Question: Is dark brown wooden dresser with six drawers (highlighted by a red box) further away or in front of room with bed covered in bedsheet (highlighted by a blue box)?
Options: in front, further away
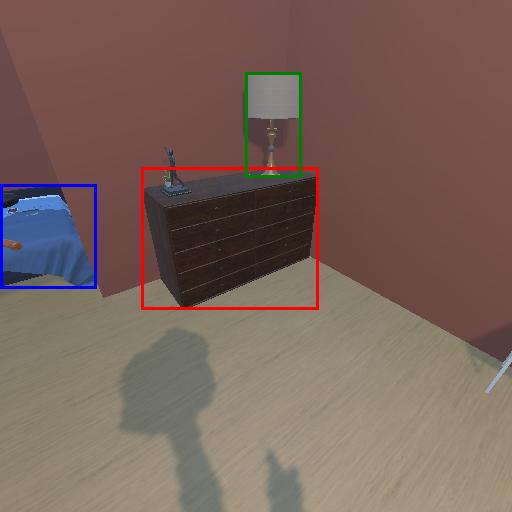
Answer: in front